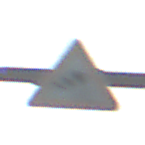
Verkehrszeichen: SeitenwindVonRechts
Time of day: SunriseSunset
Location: Outdoor (Special)
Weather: Clear
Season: NotSpecified
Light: Natural